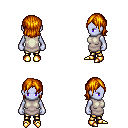
a pixel art fantasy rpg character, female body template, dark elf, purple skin, white tunic, gold greaves, dark blonde long bangs hairstyle, gold boots, four views (front, back, left, right), 2x2 character sprite sheet, small pixel art, hard edges, no anti-aliasing